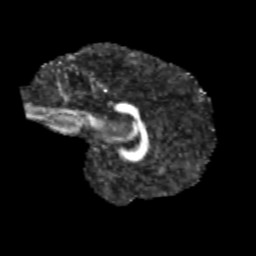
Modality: FA
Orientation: sagittal
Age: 13
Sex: male
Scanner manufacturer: siemens
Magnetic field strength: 3 T
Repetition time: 3.8 s
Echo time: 0.07 s